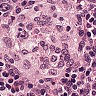
Metastatic tissue present: no